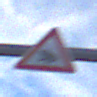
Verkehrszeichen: AmphibienwanderungRechts
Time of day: SunriseSunset
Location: Outdoor (Suburban)
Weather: PartlyCloudy
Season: NotSpecified
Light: Natural